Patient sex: M
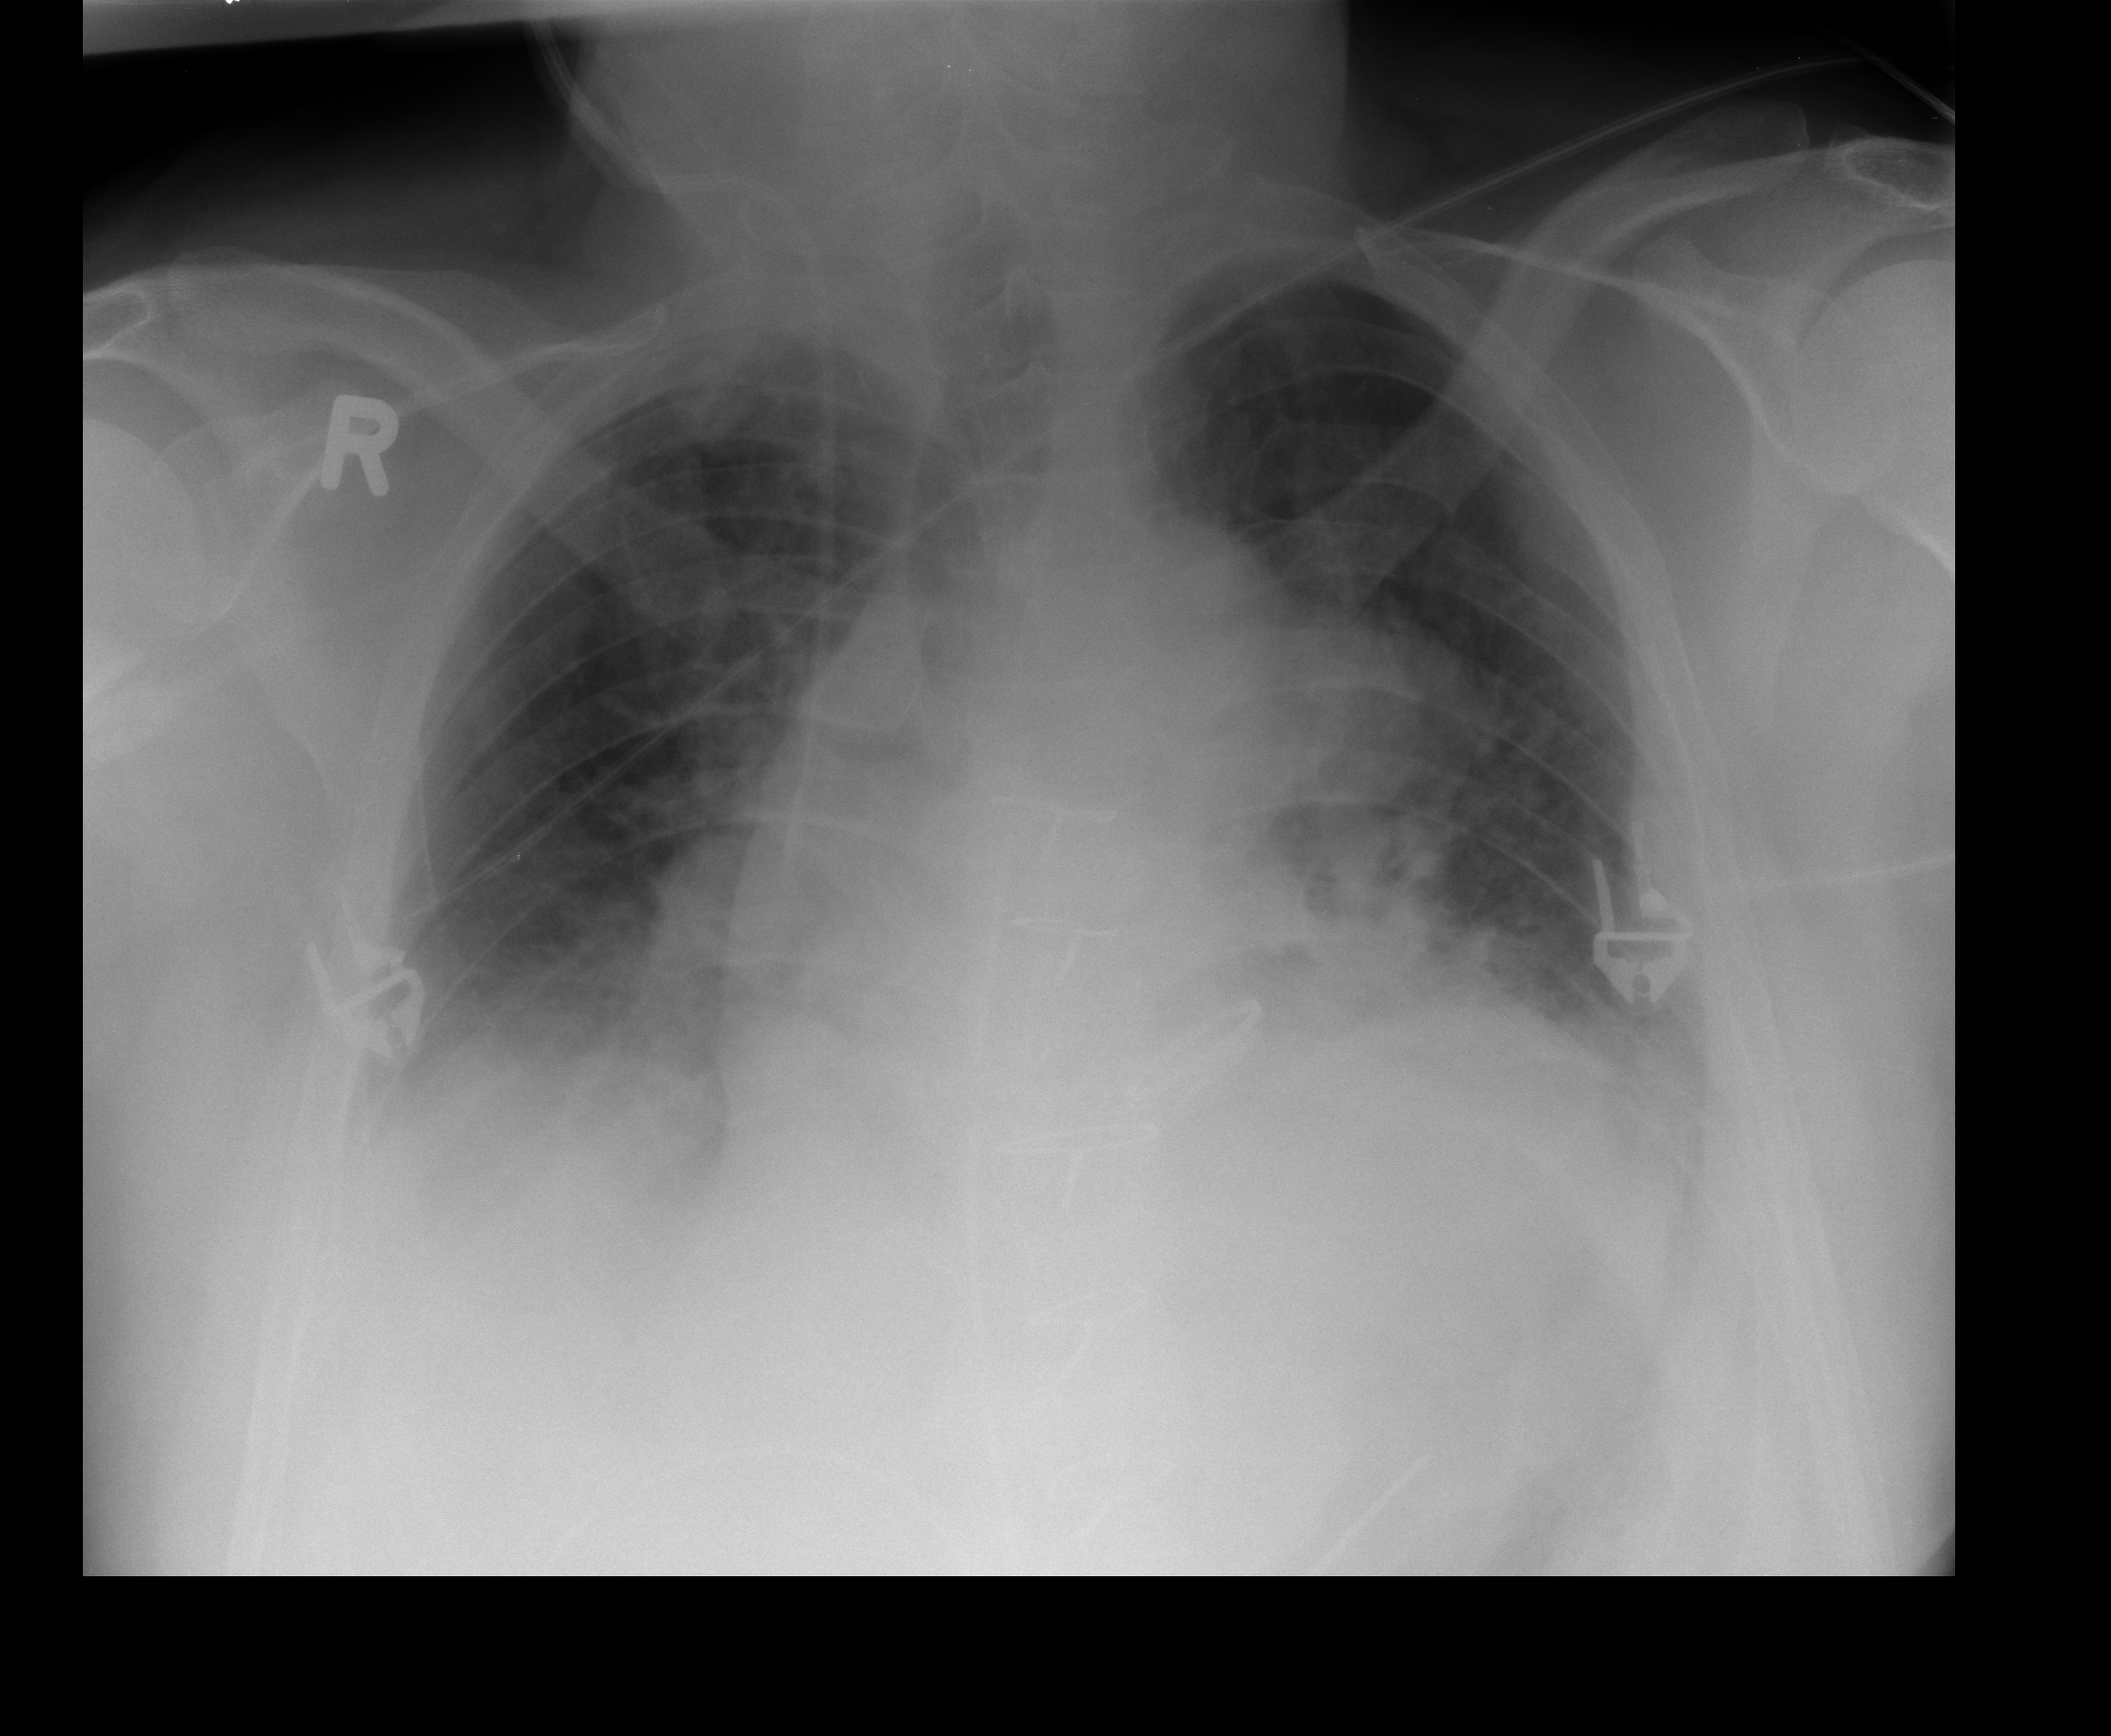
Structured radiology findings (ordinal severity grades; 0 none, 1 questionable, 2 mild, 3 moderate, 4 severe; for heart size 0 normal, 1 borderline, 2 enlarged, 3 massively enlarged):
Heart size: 2
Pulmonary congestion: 3
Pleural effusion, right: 2
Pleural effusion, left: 2
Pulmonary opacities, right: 0
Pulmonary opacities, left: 3
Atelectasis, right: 2
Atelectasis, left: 2